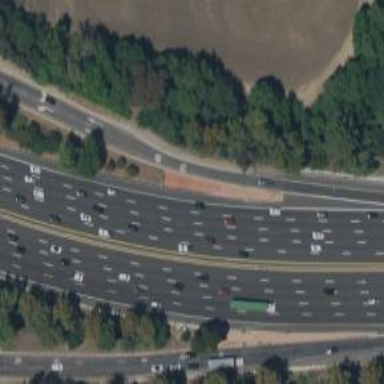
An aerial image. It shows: Motorway link.